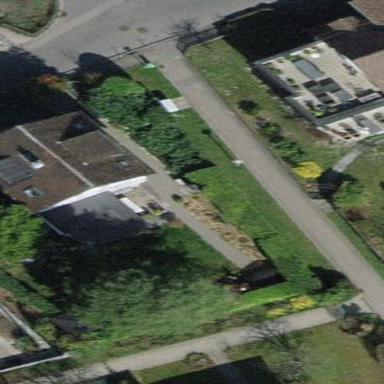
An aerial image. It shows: Detached building with gabled roof.